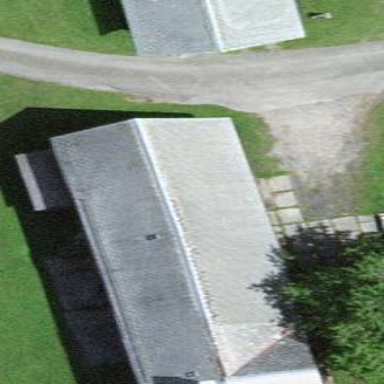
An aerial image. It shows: Gabled roof farm building.